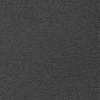
Atmospheric dust classification: dusty